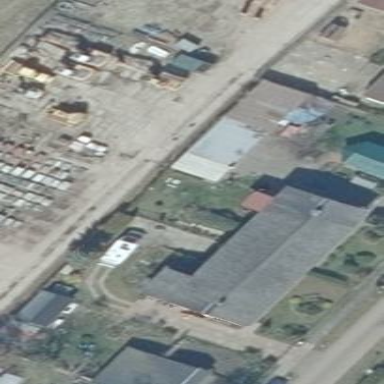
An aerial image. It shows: Gabled building.